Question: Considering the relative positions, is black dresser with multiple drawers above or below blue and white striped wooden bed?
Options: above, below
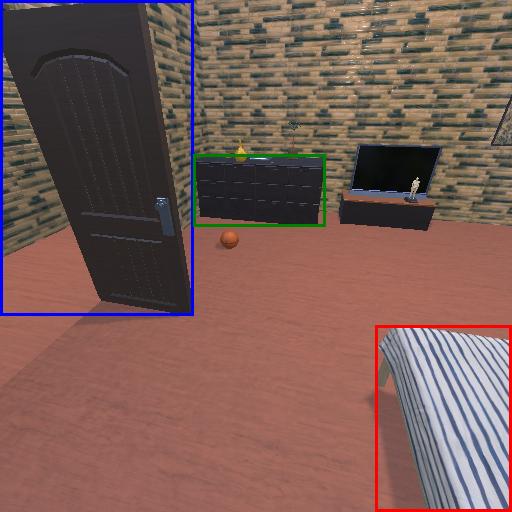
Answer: above